Question: <URL>
I have it's table definition :
'''
CREATE TABLE 'table2' (
'id' INT NOT NULL,
'varchardata' VARCHAR(45) NULL,
'intdata' INT(10) NULL,
PRIMARY KEY ('id'));
'''
Data :
'''
INSERT INTO 'table2' ('id', 'varchardata', 'intdata') VALUES ('1', '12', '12');
INSERT INTO 'table2' ('id', 'varchardata', 'intdata') VALUES ('2', 'keyur', '7');
INSERT INTO 'table2' ('id', 'varchardata', 'intdata') VALUES ('3', '3', '3');
INSERT INTO 'table2' ('id', 'varchardata', 'intdata') VALUES ('4', '13', '13');
INSERT INTO 'table2' ('id', 'varchardata', 'intdata') VALUES ('5', '6', '6');
'''
when I am executing query :
'''
SELECT * FROM table2 order by intdata asc;
'''
it gives result :

Is it possible to sort data in some order that it will take it and give o/p as
'''
3
6
12
13
keyur
'''
It's varchar data so I exactly don't know how to do so or is it actually possible or not ?
So suggestion please that is it possible ?
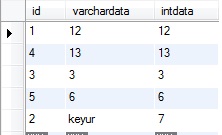
Answer: Try this:
'''
SELECT *
FROM table2
ORDER BY IF(CAST(varchardata AS SIGNED) = 0, 99999, CAST(varchardata AS SIGNED));
'''
Check the <URL>
'''
| ID | VARCHARDATA | INTDATA |
|----|-------------|---------|
| 8 | 3 | 3 |
| 10 | 6 | 6 |
| 6 | 12 | 12 |
| 9 | 13 | 13 |
| 7 | keyur | 7 |
'''